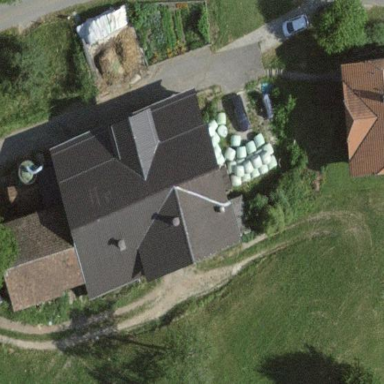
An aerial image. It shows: Farmyard area.